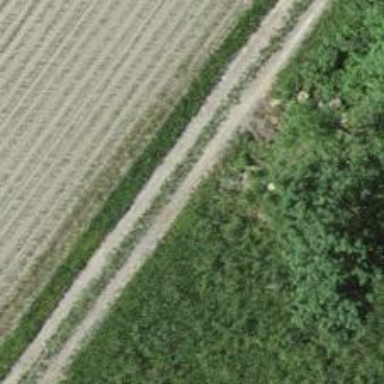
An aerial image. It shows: Track road with grade4 tracktype.